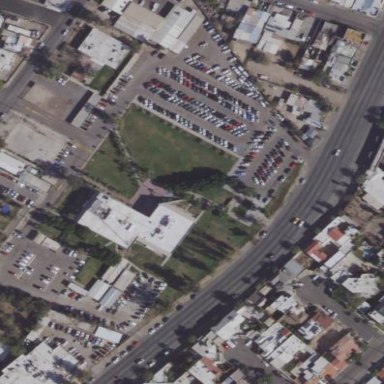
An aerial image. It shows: Government office.